Question: Here is data:
'''
myd <- data.frame (X1 = rep (c("A0001", "B0002", "C0003", "D0004"), each = 2),
X2 = rep (c(1, 5.3, 8.2, 12.5), each = 2), X3 = rep (c("A", "B"), 4),
Y = rnorm (8, 5, 2))
'''
Here is plot I could plot:
'''
require(ggplot2)
ggplot(myd, aes(x = X2, y = Y, group = X3)) +
geom_point (aes(col = X3, pch = X3)) + geom_line (aes(col = X3))
'''
I want to the X1 text to corresponding position in x axis in addition to X2 values. Just dry sketch:

How can I do it ?
Edit:
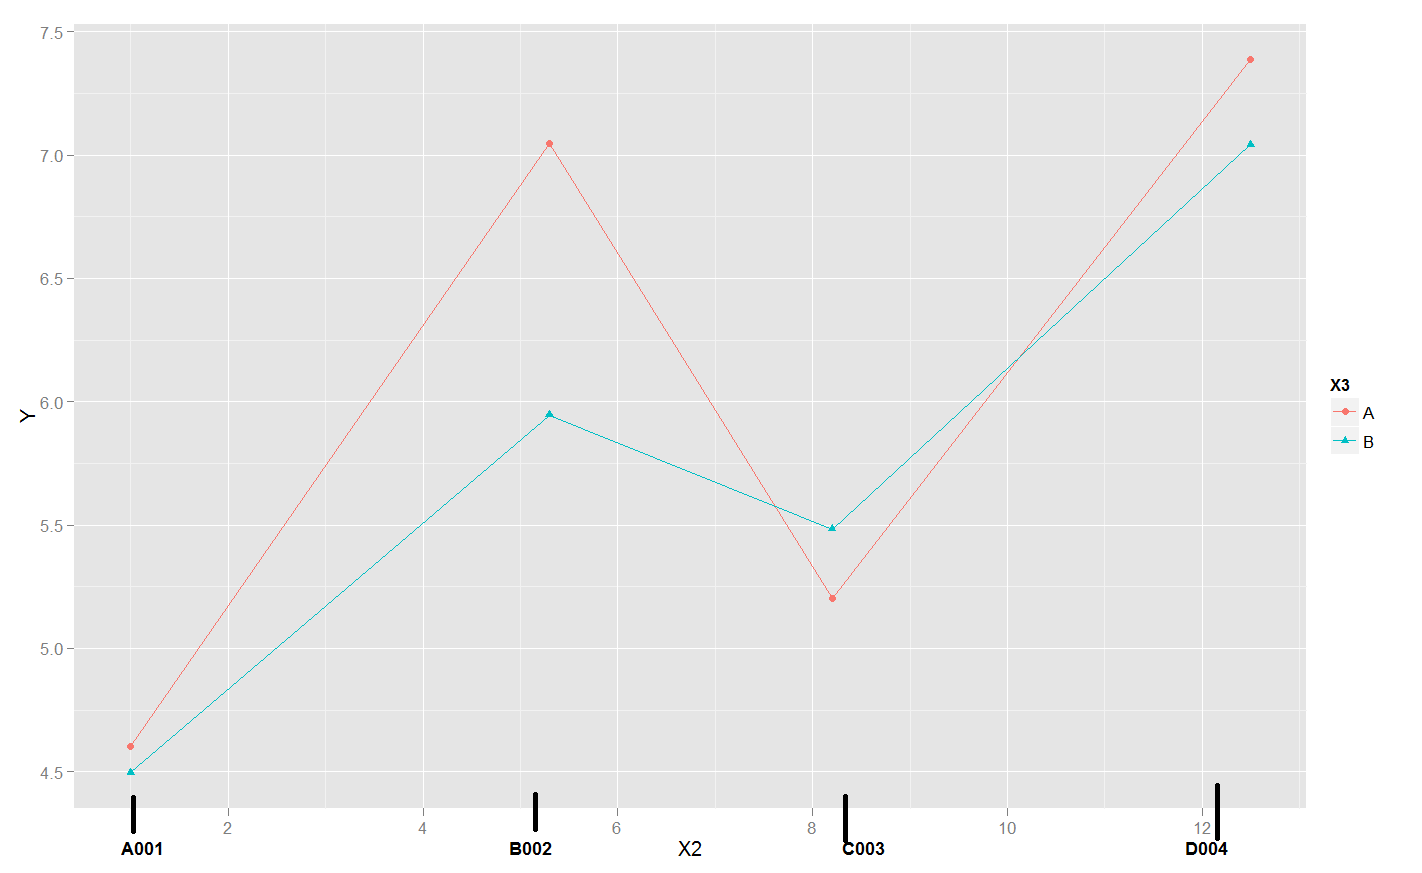
Answer: Create two new layers:
- 'geom_rug'- 'geom_text'
The code:
'''
ruglabels <- unique(myd[, 1:2])
require(ggplot2)
ggplot(myd, aes(x=X2, y=Y)) +
geom_point (aes(col = X3, pch = X3, col=X3)) +
geom_line (aes(col = X3, col=X3)) +
geom_rug(sides="b") +
geom_text(data=ruglabels, aes(x=X2, label=X1, y=2))
'''